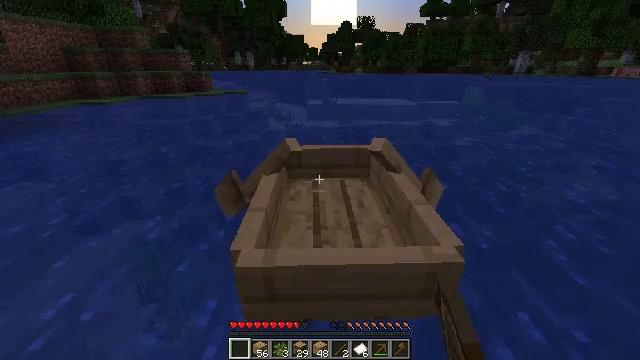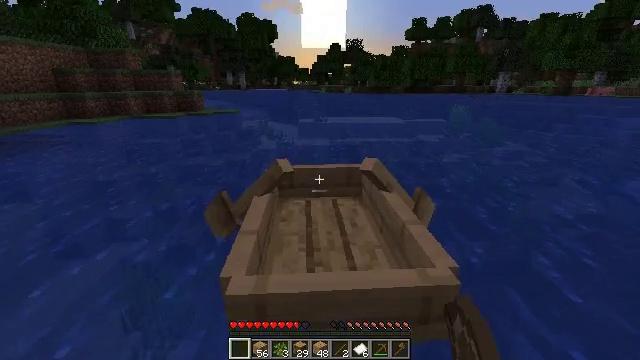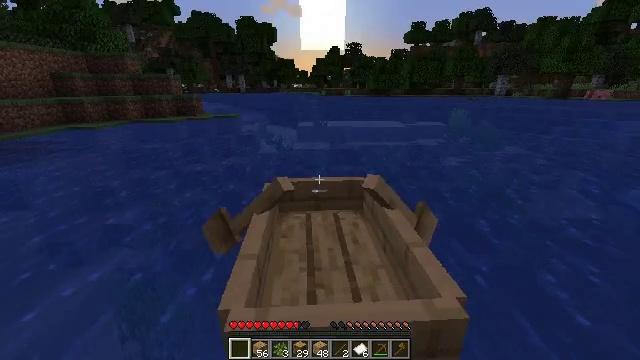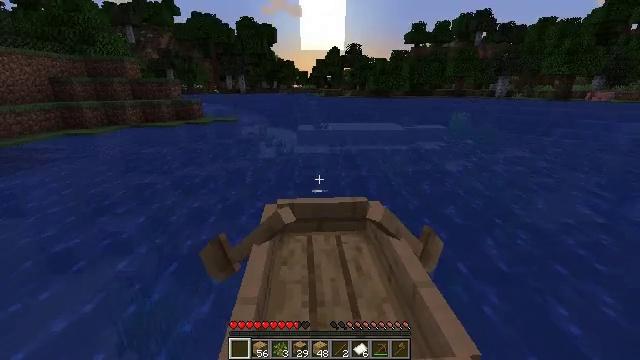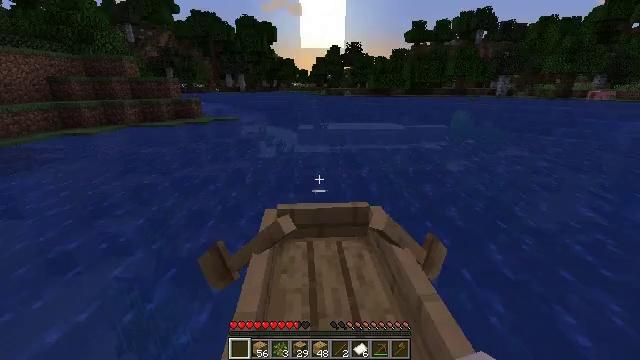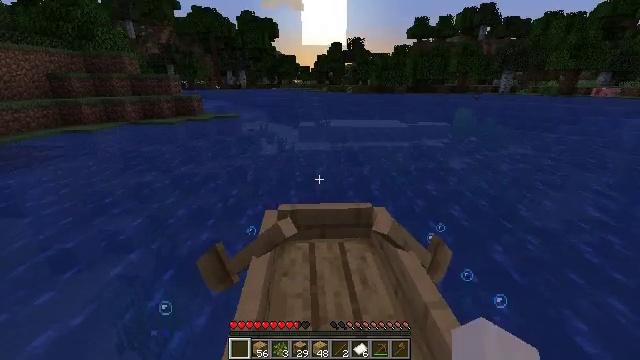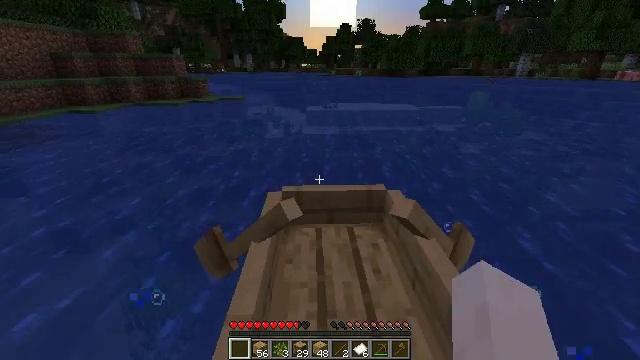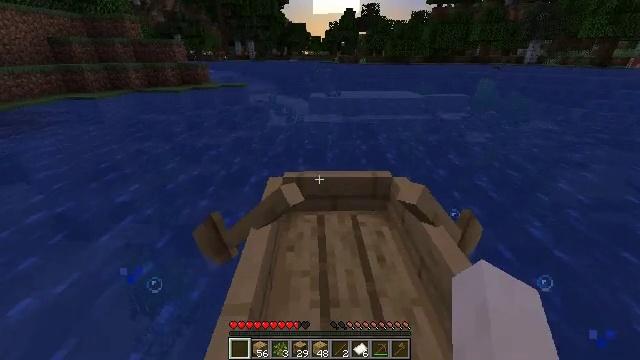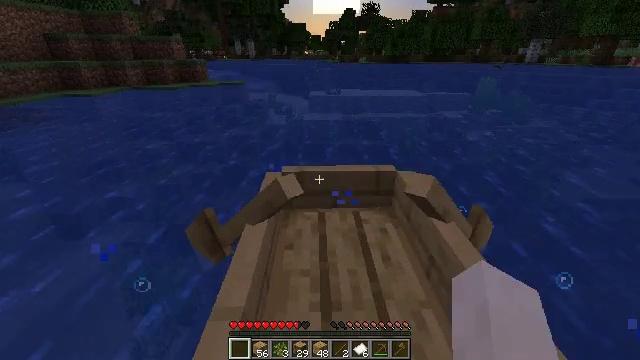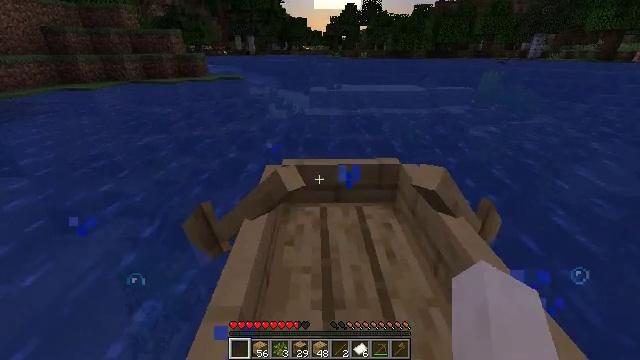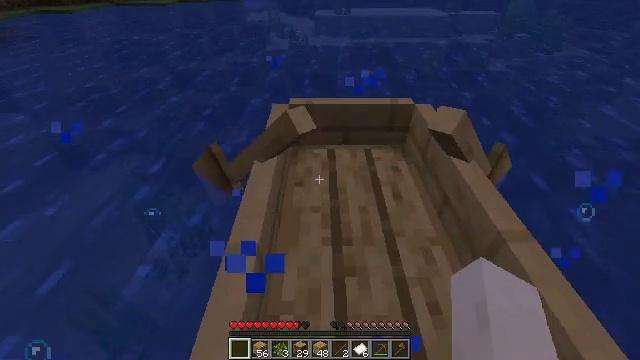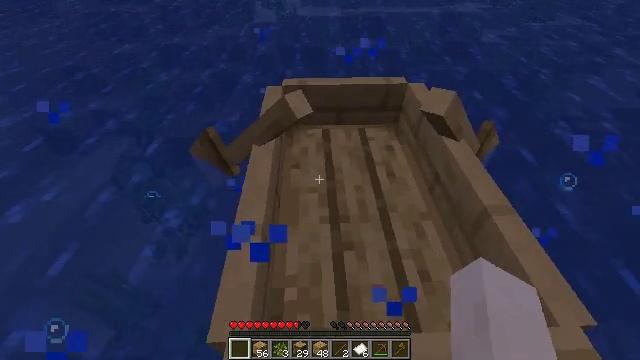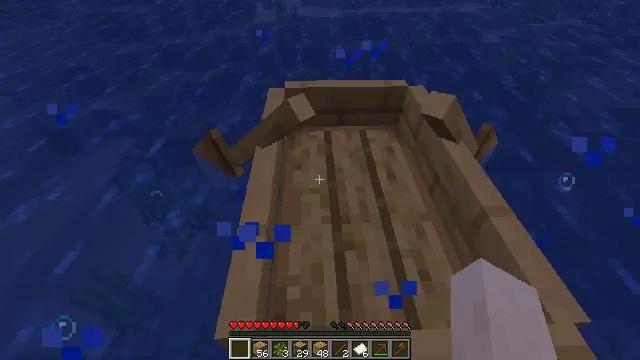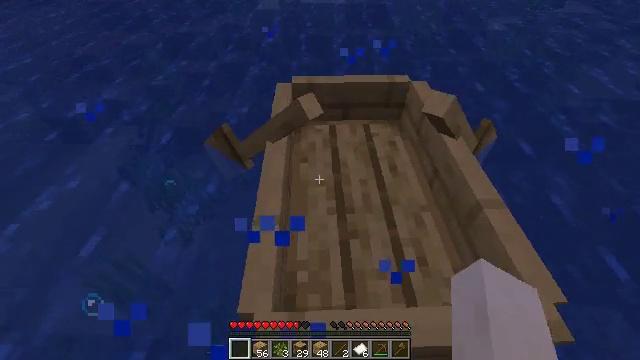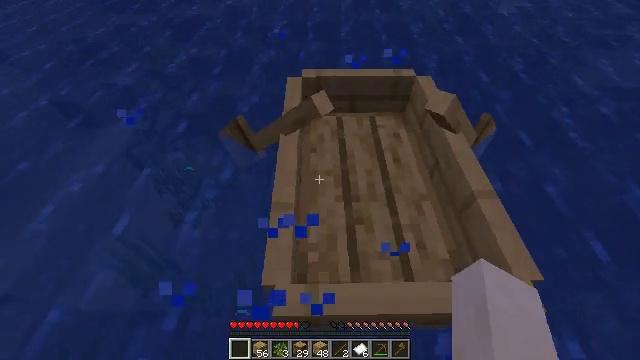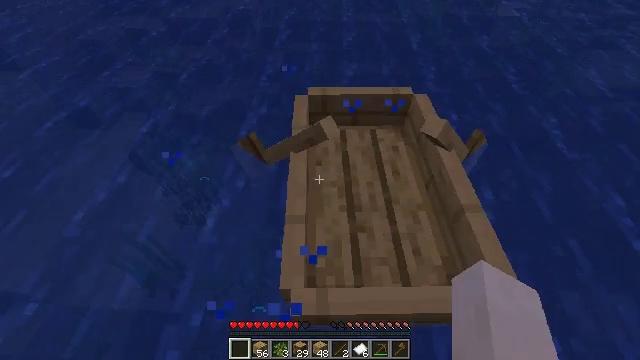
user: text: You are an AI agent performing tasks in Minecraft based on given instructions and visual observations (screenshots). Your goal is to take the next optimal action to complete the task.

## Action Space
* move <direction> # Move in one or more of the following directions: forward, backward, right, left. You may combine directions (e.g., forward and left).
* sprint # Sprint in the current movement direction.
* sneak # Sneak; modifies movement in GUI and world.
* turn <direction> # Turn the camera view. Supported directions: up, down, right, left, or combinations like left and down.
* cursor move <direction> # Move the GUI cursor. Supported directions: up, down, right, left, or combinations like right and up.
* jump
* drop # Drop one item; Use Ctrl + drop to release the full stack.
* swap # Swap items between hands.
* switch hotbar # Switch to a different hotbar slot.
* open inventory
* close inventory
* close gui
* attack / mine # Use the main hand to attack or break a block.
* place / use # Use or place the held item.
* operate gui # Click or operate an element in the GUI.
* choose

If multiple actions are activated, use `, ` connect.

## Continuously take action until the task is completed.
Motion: motion action
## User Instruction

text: Gather tall seagrass in the ocean.
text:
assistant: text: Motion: move forward, turn right and up, jump
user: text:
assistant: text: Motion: move forward, jump
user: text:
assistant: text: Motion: move forward, jump
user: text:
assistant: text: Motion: move forward, jump
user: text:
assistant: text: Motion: move forward, jump
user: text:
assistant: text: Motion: move forward, turn left and down, jump
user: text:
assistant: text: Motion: move forward, turn down, use / place, jump
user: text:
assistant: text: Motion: move forward, use / place, jump
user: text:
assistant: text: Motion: move forward, use / place, jump
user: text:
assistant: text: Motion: move forward, turn left and down, use / place, jump
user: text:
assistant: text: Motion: move forward, turn right and down, jump
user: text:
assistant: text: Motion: move forward, jump
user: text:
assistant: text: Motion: move forward, turn down, jump
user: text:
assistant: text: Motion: move forward, turn down, jump
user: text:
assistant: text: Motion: move forward, jump
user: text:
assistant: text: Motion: move forward, jump
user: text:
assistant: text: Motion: move forward, jump
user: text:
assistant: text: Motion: move forward, turn down, use / place, jump
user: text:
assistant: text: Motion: move forward, turn down, use / place, jump
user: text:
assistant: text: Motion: move forward, use / place, jump
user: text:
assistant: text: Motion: move forward, use / place, jump
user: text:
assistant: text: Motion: move forward, turn right and up, jump
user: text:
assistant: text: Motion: move forward, turn right, jump
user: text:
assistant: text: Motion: move forward, turn right and up, jump
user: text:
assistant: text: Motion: move forward, turn right and up, jump
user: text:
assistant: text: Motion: move forward, turn right, jump
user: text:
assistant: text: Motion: move forward, jump
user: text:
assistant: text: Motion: move forward, jump
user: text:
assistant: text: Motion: move forward, jump
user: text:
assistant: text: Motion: move forward, turn down, jump